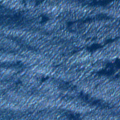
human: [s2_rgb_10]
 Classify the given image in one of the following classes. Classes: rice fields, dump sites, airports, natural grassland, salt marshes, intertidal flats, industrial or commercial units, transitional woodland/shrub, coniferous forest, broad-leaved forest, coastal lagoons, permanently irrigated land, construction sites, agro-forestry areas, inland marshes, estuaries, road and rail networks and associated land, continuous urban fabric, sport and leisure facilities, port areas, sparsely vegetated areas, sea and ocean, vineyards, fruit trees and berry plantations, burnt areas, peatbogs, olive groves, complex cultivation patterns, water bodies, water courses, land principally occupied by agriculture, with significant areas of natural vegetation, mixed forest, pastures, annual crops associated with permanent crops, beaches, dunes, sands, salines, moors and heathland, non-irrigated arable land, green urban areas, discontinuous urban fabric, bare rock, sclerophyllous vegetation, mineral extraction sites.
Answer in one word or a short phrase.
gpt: sea and ocean